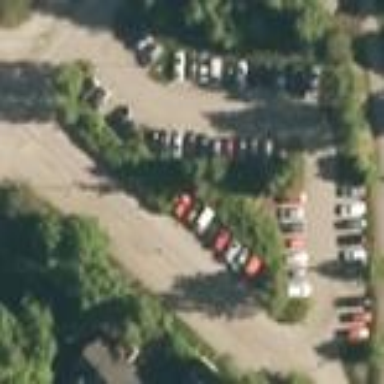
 designated for park and ride services by train."